Question: I'm making a rogue like game using pdcurses in C++ and all it's going ok at the moment. But I'm facing a problem right now that I don't know how to solve.
Let's see a screenshot of the problem for better understanding:

As you can see, if you zoom in the upper red circle, you can see how the player character is overlapping the enemy troll (t) about 2 pixels on its left side. The problem is that if the player moves to another position, the enemy troll has lost that 2 pixels , so this is not a thing that just happens while the player is on the left side, but it's permanent.
In the other circle the player has moved from right to left on the corridor, and the corridor tiles (#) have lost their left side pixels too.
So here is where I update all the graphics stuff:
'''
dungeon_.generate();
while(state_ == State::Running)
{
if(manageInput(windows_[0]) != -1)
{
// Update here monsters behavior
}
dungeon_.draw(windows_[0]);
player_->draw(windows_[0]);
refreshWindows(windows_);
}
'''
This is the method:
'''
void Game::refreshWindows(std::vector<WINDOW *> windows)
{
for(auto w : windows)
{
Curses::wbox(w, 0, 0);
Curses::refresh(w);
}
}
'''
Both of player and dungeon do this, but dungeon also different cases for every tile in the map on drawing:
'''
void Player::draw(WINDOW *win)
{
Curses::mvwaddch(win, location_.y, location_.x,
static_cast<char>(type_) |
COLOR_PAIR(static_cast<int>(GameObject::Color::White_Green)));
}
'''
And this is how looks like:
'''
int Game::manageInput(WINDOW *win)
{
int key = Curses::wgetch(win);
if(key != -1)
{
// Player movement
if(key == static_cast<int>(Curses::Key::Up))
{
player_->moveNorth(dungeon_.map());
}
[...]
}
return key;
}
'''
As you can see, it's a really simple approach which I'm using in my game loop, so I don't know why the hell it's not working. These are things I have tested:
- -
And that's all. I don't know what to do to fix it. If you need more information you can find here the git repository: <URL>
Thanks in advance.
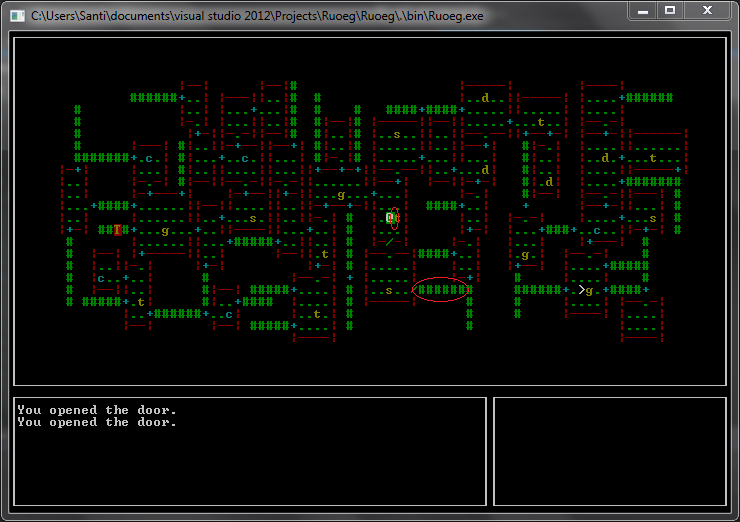
Answer: Ok, it seems like I have found the source of the problem.
> It doesn't have to be with curses library, but bitmap fonts at Windows
console.
More details: <URL>